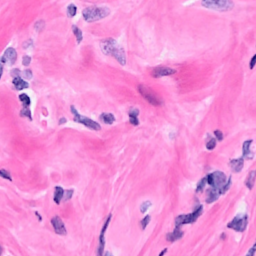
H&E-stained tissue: Breast